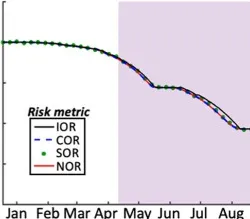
The risk that an infectious case introduced at each stage of the vaccination campaign initiates an outbreak, if travel restrictions and other non-pharmaceutical interventions are removed. B; Analogous to panel a but with a mean. (see Fig.
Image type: pathology (fish)